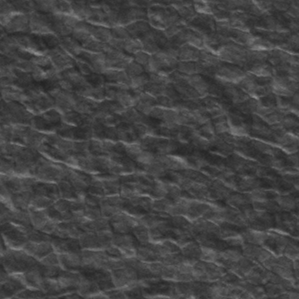
Label: frost